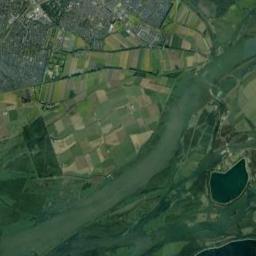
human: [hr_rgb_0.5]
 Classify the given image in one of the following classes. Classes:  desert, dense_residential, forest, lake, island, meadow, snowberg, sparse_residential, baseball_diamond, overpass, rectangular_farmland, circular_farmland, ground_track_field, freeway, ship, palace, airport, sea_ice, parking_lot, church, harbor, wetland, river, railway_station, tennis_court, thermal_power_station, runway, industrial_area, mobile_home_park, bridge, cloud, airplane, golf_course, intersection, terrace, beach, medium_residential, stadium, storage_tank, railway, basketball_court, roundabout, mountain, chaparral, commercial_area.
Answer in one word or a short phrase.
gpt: river